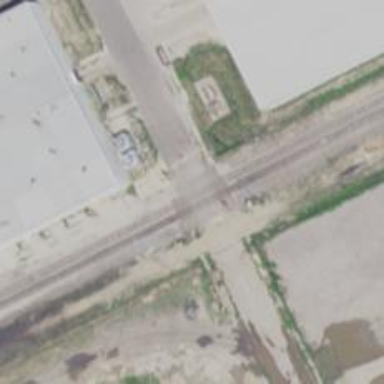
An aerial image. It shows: Level crossing along the railway.